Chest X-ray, AP view. Patient: 53 years old, sex M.
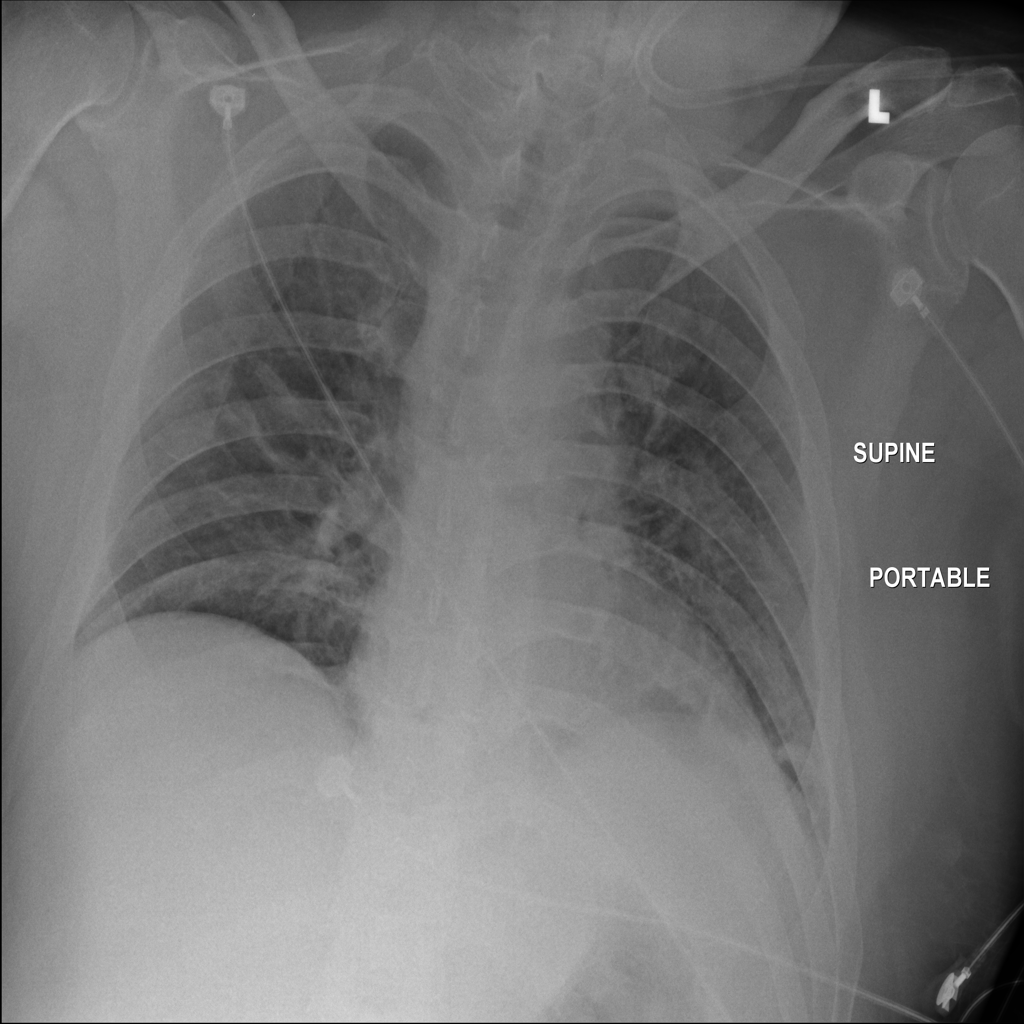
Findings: No Finding